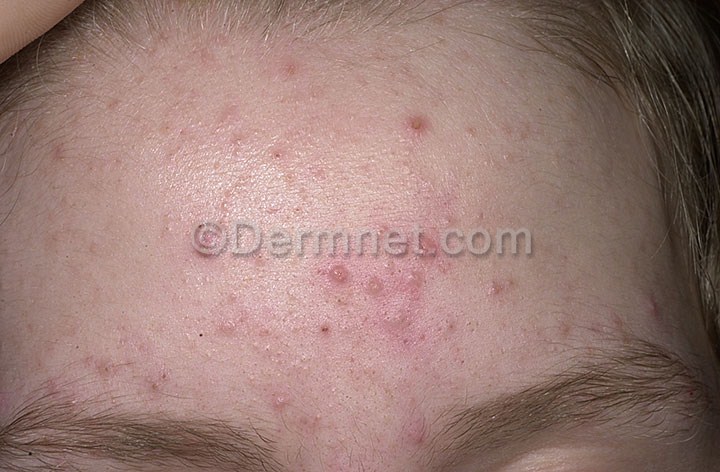
Disease: Acne and Rosacea Photos